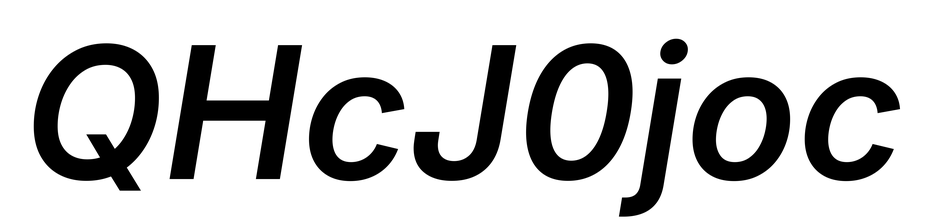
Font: Inter-Italic_SemiBold_Italic